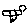
Label: bird